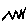
Label: zigzag